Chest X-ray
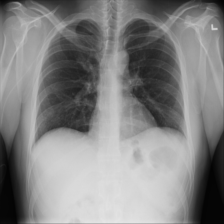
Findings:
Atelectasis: negative
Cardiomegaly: negative
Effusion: negative
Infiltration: negative
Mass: negative
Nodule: negative
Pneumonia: negative
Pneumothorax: negative
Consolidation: negative
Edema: negative
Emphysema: negative
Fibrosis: negative
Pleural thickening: negative
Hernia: negative